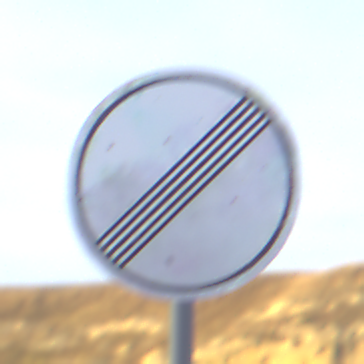
Verkehrszeichen: EndeSaemtlicherBegrenzungen
Umgebung: Outdoor, Nature
Tageszeit: SunriseSunset
Wetter: PartlyCloudy
Licht: Natural
Jahreszeit: NotSpecified
Kontrast: HighContrast